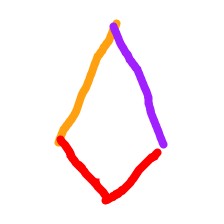
Shape: kite